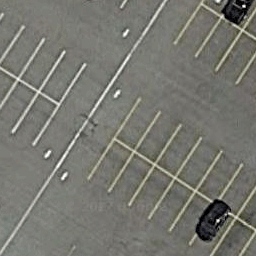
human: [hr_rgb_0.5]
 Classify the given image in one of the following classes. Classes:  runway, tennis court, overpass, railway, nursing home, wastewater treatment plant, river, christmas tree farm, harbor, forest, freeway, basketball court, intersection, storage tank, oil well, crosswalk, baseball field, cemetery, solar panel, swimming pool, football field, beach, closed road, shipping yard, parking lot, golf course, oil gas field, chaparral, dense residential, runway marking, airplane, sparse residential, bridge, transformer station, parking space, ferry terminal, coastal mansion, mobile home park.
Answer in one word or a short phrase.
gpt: parking space